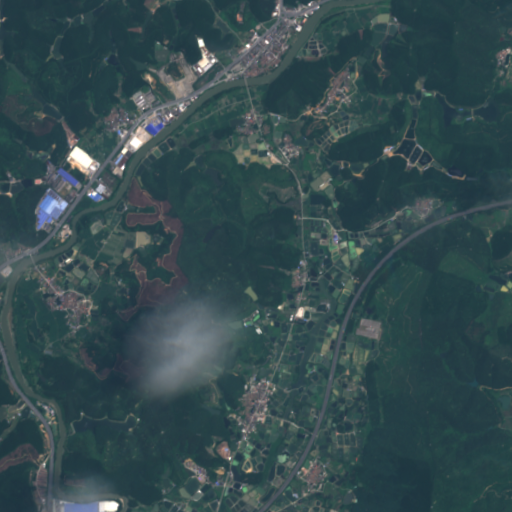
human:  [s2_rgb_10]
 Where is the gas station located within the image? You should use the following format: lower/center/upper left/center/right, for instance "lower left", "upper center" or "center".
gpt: The gas station is located in the upper center of the image.
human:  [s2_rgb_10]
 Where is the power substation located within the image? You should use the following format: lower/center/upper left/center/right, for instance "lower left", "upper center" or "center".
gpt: The power substation is located in the center right of the image.
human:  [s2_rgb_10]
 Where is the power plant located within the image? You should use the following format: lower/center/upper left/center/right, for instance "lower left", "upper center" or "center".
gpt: There is no power plant in the image.